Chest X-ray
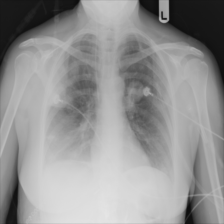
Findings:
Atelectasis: positive
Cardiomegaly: negative
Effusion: negative
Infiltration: positive
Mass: negative
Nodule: negative
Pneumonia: negative
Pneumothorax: positive
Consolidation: negative
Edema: negative
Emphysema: negative
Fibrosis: negative
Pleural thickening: negative
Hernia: negative